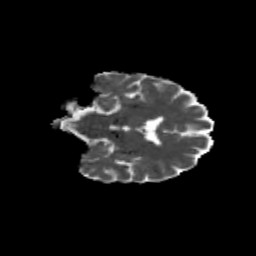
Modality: MD
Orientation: coronal
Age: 69
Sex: male
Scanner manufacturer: siemens
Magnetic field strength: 3 T
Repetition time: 4.71 s
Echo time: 0.0906 s